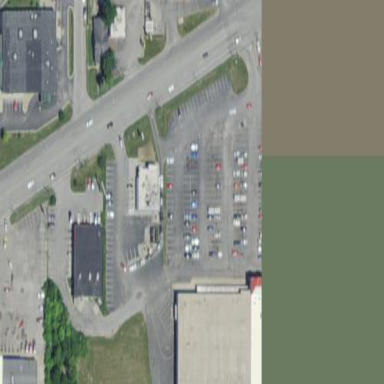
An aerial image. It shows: Retail area.